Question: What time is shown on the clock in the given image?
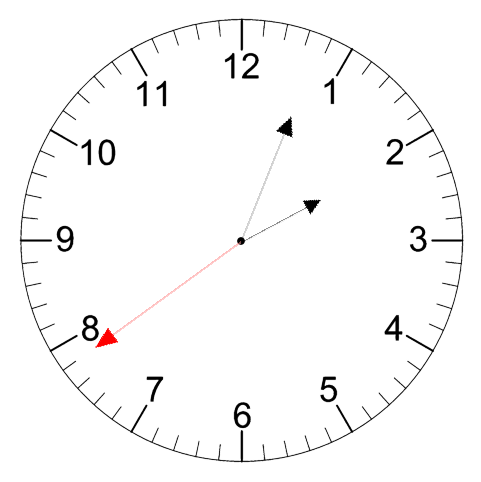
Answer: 02:03:39